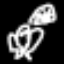
Label: frog